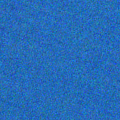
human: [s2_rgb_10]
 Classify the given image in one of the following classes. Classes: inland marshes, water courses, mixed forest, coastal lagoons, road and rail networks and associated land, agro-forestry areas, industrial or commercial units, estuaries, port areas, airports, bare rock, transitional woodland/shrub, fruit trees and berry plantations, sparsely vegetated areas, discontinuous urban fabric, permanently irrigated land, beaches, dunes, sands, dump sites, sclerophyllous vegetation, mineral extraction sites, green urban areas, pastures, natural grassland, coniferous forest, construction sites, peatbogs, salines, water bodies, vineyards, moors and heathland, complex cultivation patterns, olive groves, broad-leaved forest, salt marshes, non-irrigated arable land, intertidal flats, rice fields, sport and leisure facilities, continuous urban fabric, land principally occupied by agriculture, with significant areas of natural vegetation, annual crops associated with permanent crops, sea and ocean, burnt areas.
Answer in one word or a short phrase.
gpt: sea and ocean